Interaction volume radius: 5 \u00c5
Interaction volume height: 20 \u00c5
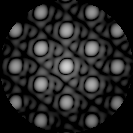
Disorder parameter: 0.06363